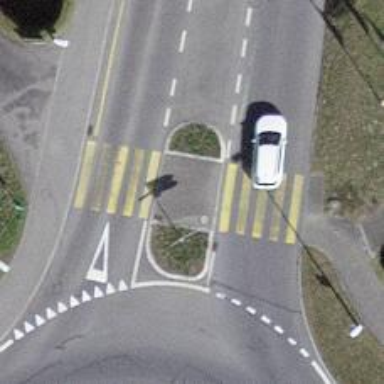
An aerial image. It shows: Zebra crossing on footway.